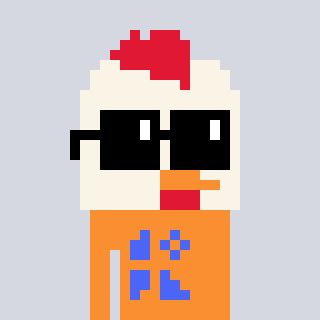
a pixel art character with square black sunglasses, a chicken-shaped head and a orange-colored body on a cool background